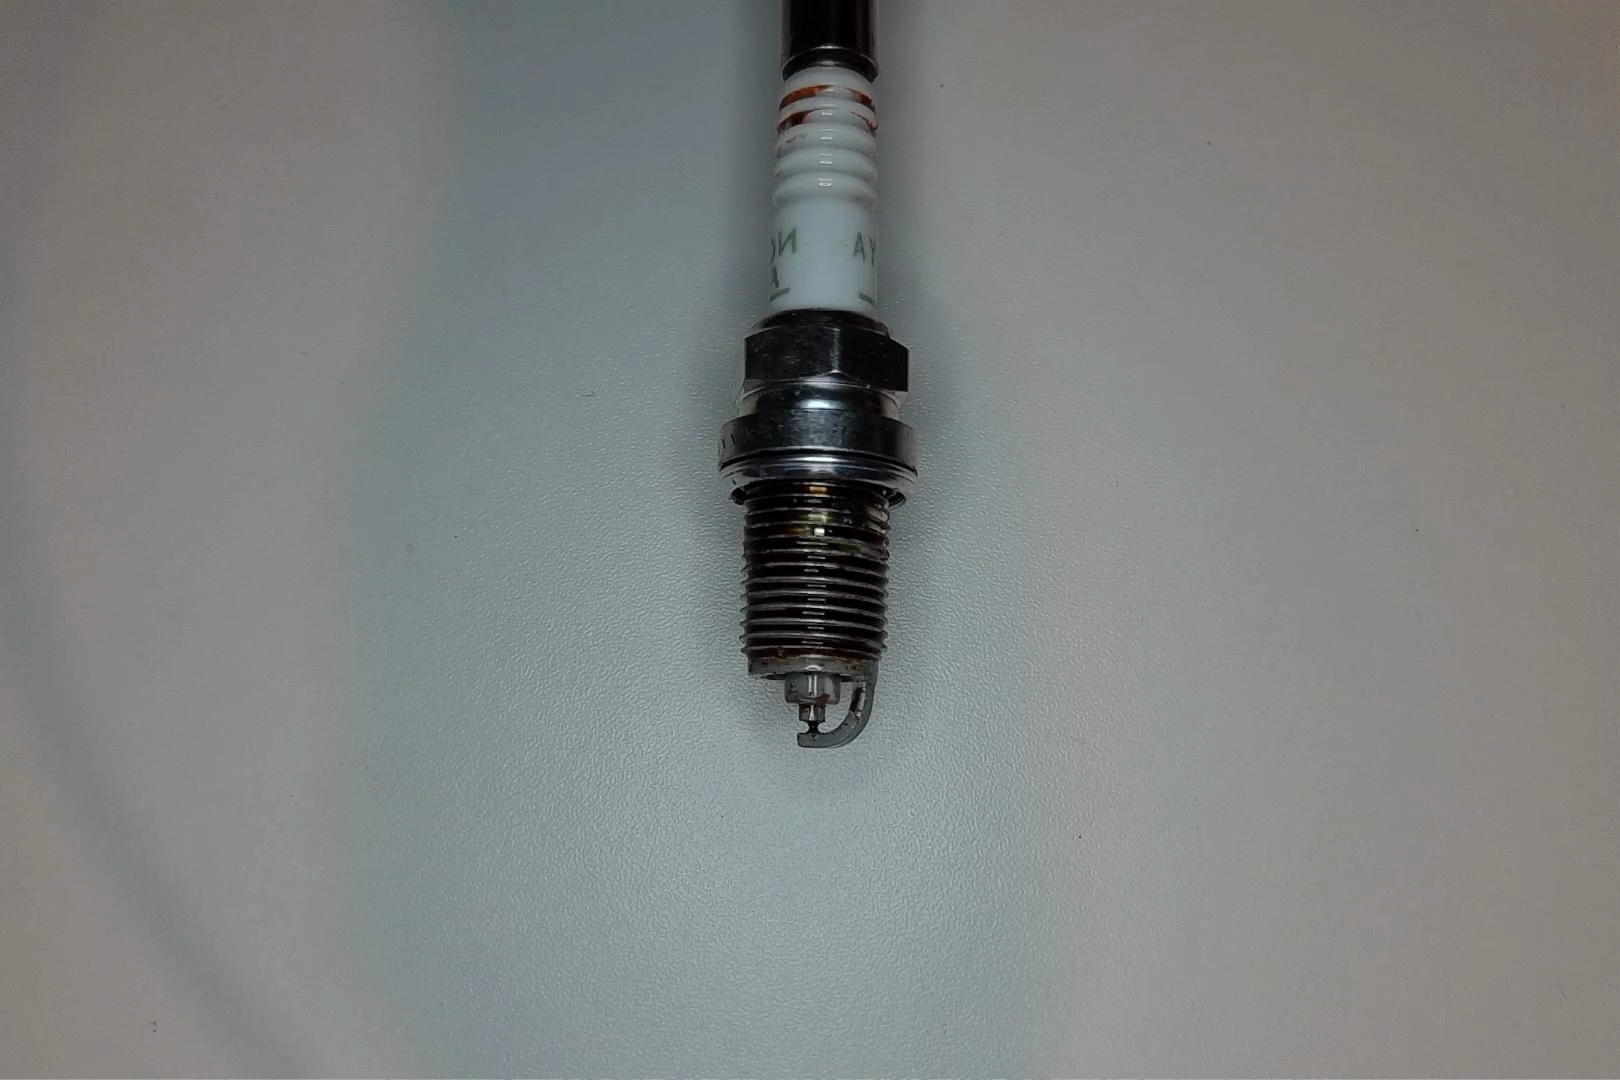
Label: anomaly